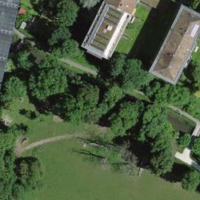
EUNIS habitat code: 57
Species observed at this site:
Dama dama
Columba palumbus
Aesculus hippocastanum